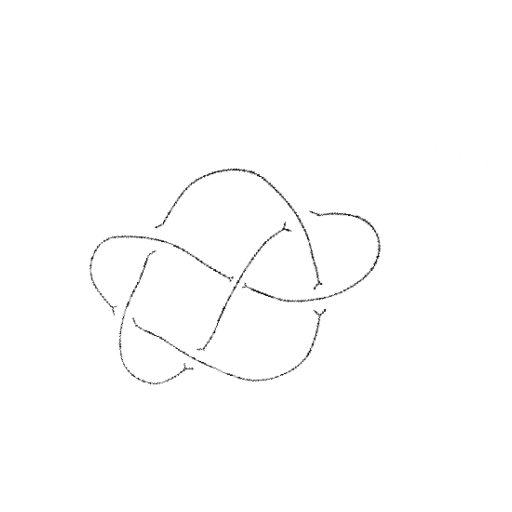
Crossing number: 6